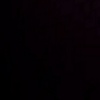
Label: space